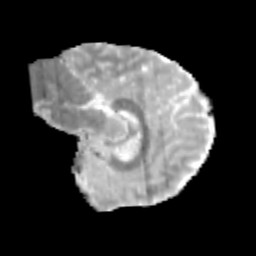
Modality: MD
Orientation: sagittal
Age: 9
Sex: male
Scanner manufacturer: siemens
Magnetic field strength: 3 T
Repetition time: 3.8 s
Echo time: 0.07 s